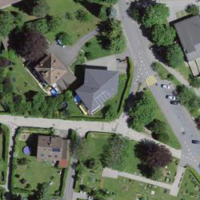
EUNIS habitat code: 55
Species observed at this site:
Cotinus coggygria